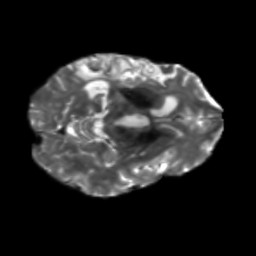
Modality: T2w
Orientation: axial
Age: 54
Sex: female
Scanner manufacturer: siemens
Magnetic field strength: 3 T
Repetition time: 5.25 s
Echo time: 0.08 s